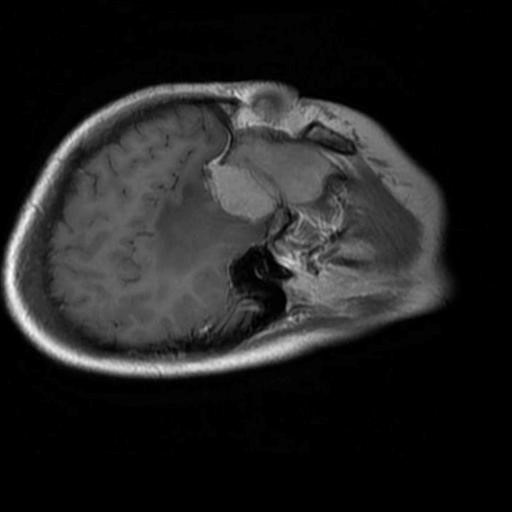
Label: brain_menin